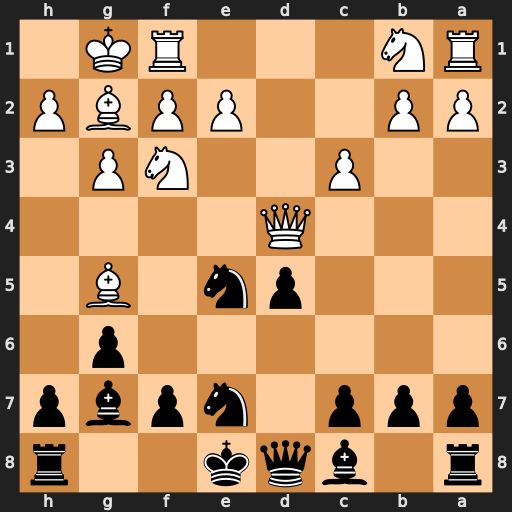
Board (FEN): r1bqk2r/ppp1npbp/6p1/3pn1B1/3Q4/2P2NP1/PP2PPBP/RN3RK1
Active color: b
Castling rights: kq
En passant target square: -
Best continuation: Nxf3+ Bxf3 Bxd4